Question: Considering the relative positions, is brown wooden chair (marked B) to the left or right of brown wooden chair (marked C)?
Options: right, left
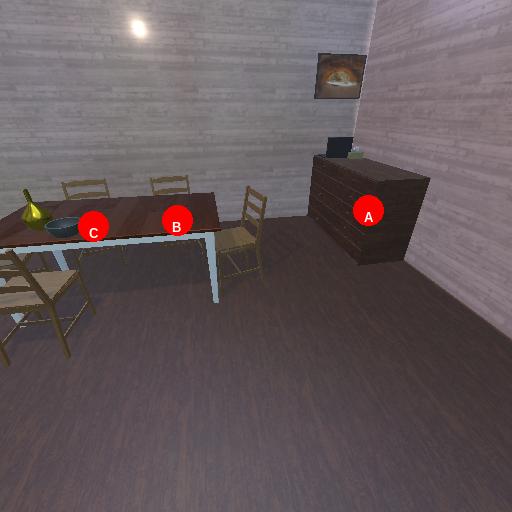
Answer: right